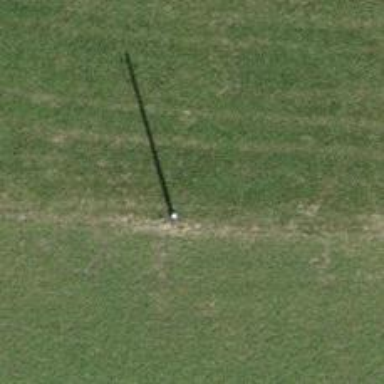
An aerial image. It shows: Power pole.